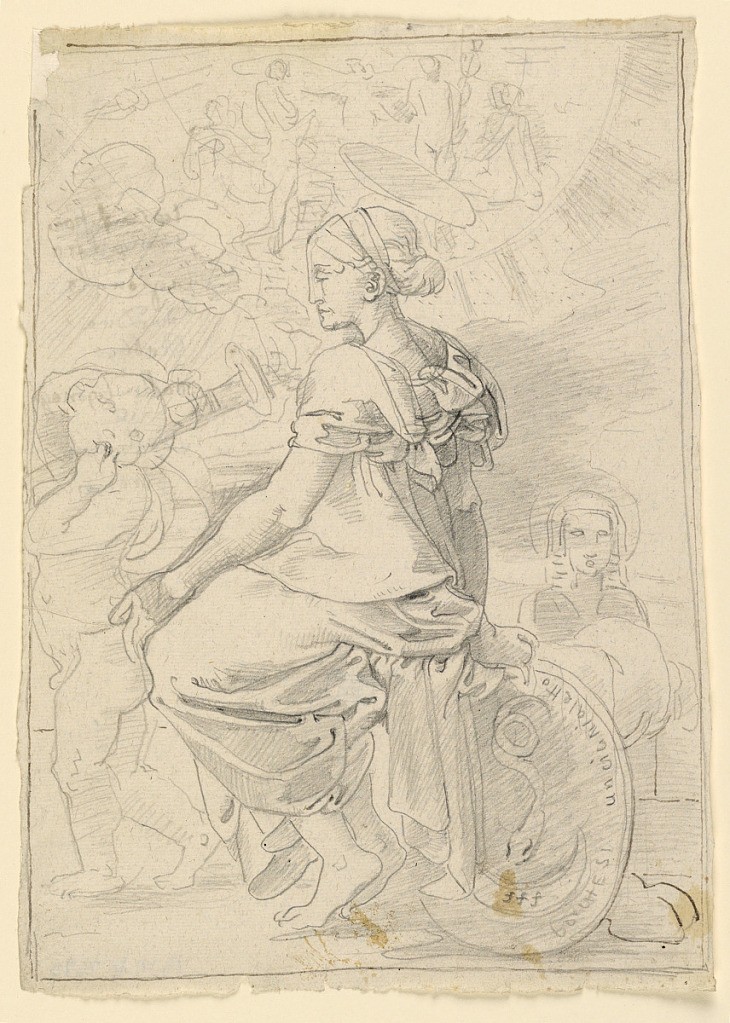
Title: Possibly the Virgin and Child
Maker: Fortunato Duranti, Italian, 1787 - 1863
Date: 1820–1860
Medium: Graphite, pen and ink on paper
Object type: Drawing
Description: The Virgin is seated in the background, facing left in profile. Her right hand rests on a shield bearing a serpent over a crescent moon, on which are inscribed three stylized lower-case F's. Another inscription around border of shield. With her left hand, she gently pushes the nude Child, who carries a torch. A group of figures above, enclosed in the half-circle of the moon. Surrounded by rays of light.